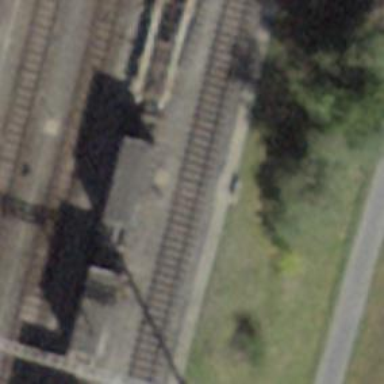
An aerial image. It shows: Railway switch.